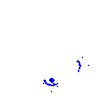
Particle: pion